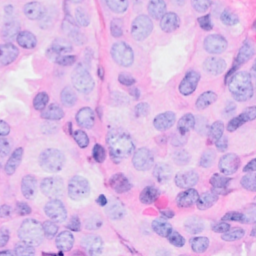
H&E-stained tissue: Breast